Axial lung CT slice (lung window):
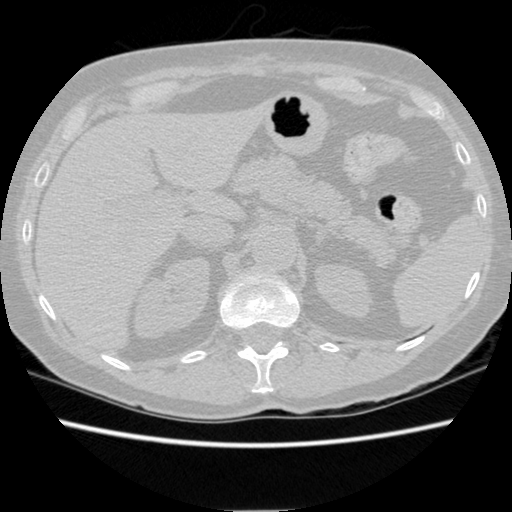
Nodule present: no